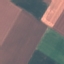
Label: AnnualCrop